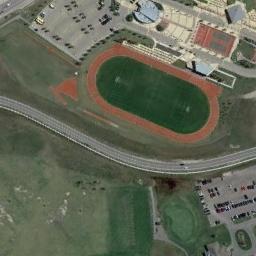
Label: ground_track_field